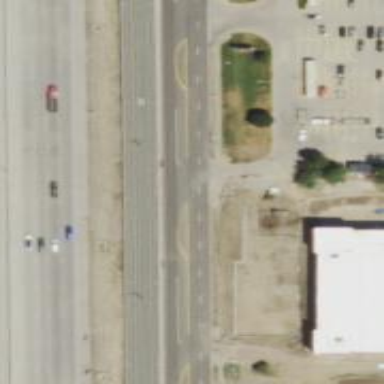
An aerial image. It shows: Tertiary road with asphalt surface.